Interaction volume radius: 5 \u00c5
Interaction volume height: 15 \u00c5
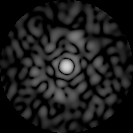
Disorder parameter: 0.8882